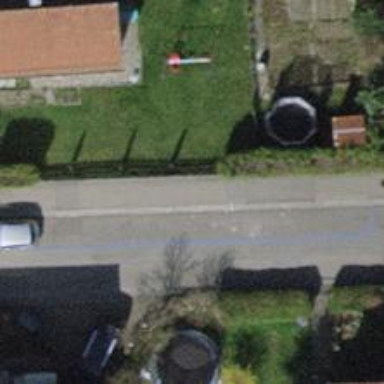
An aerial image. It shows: Pole serving as support.